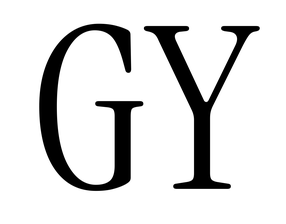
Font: InstrumentSerif-Regular